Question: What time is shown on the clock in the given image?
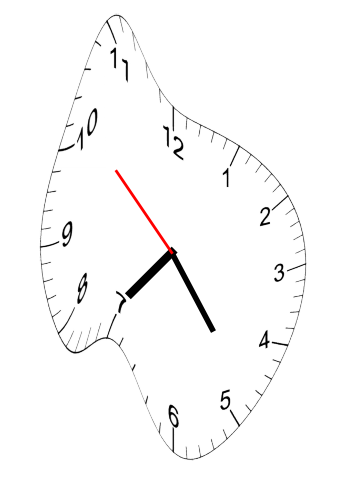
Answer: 07:23:52